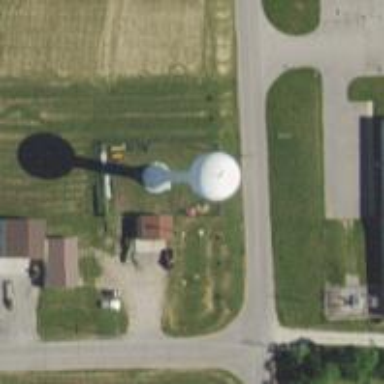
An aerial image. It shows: Water tower that is man-made.